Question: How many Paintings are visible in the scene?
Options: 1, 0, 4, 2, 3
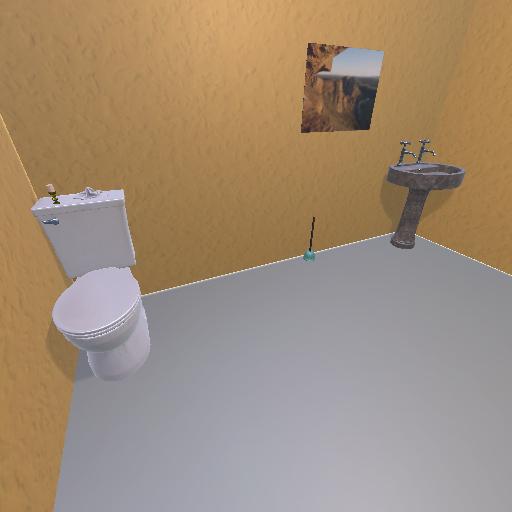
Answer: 1